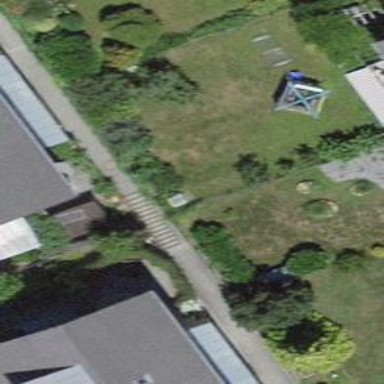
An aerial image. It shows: Road with steps.